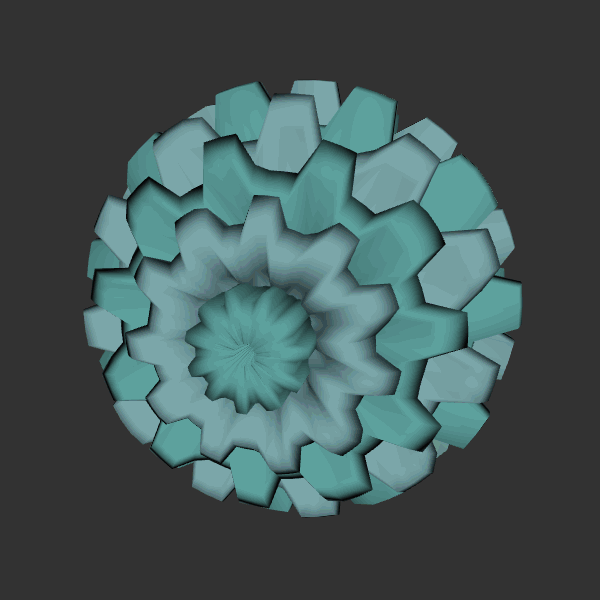
Background: dark